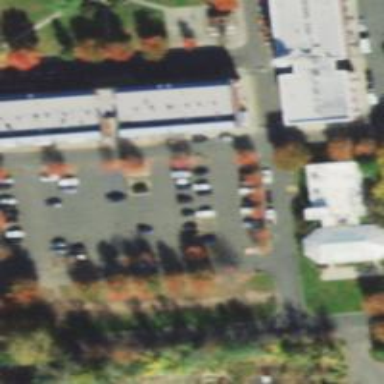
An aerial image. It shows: Parking area with surface.